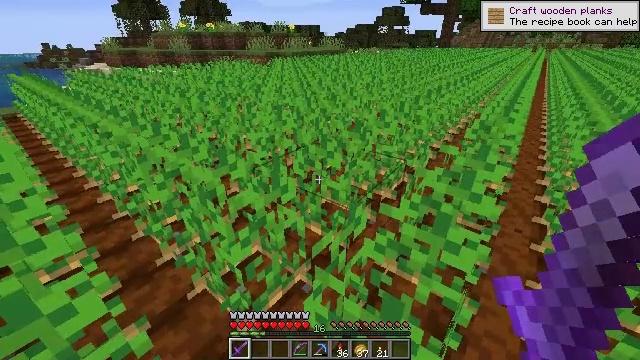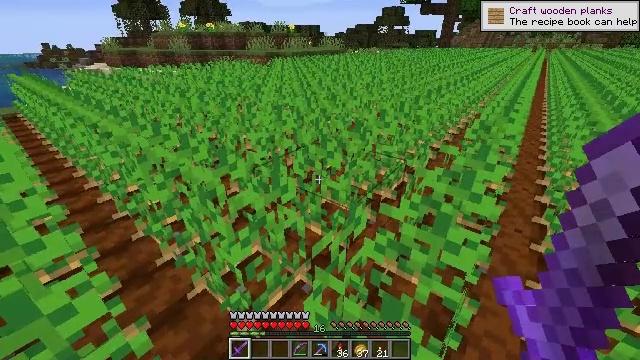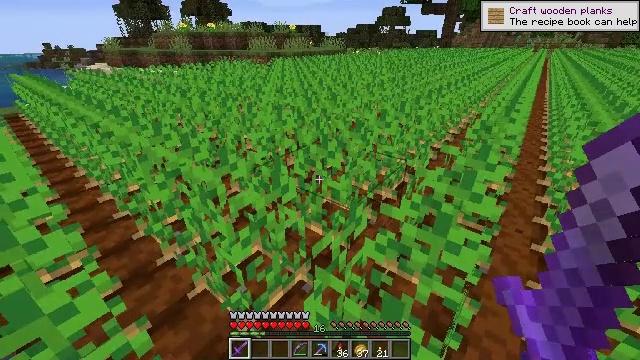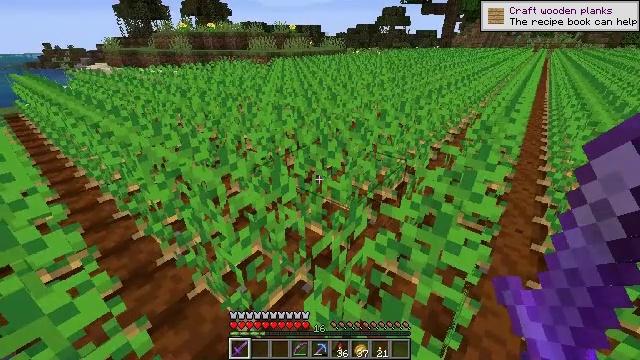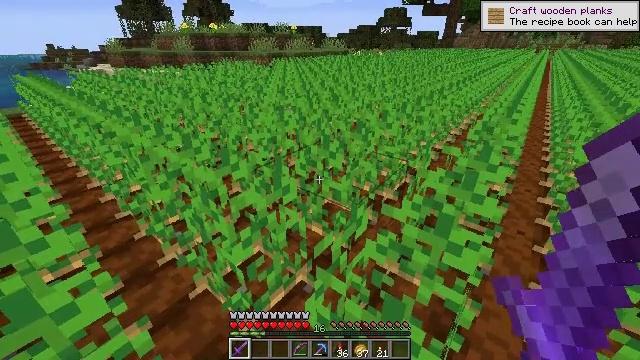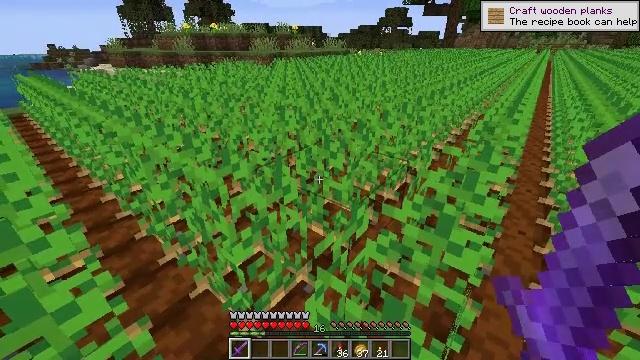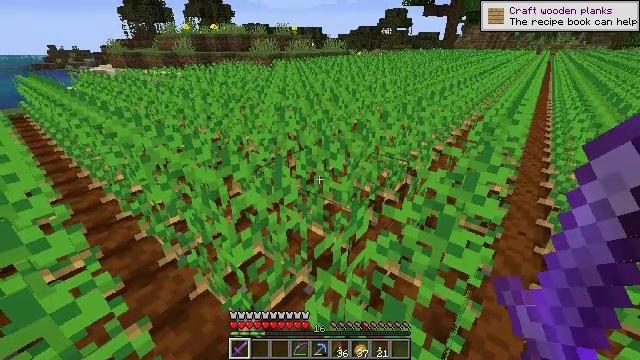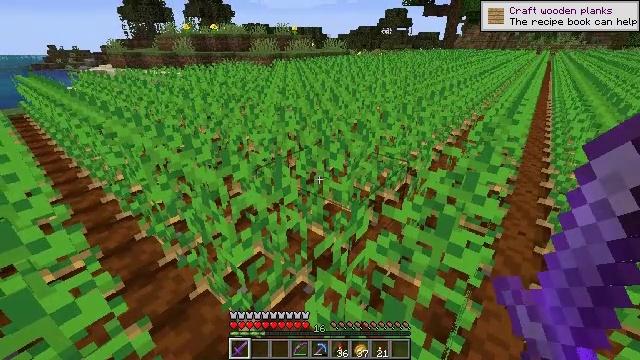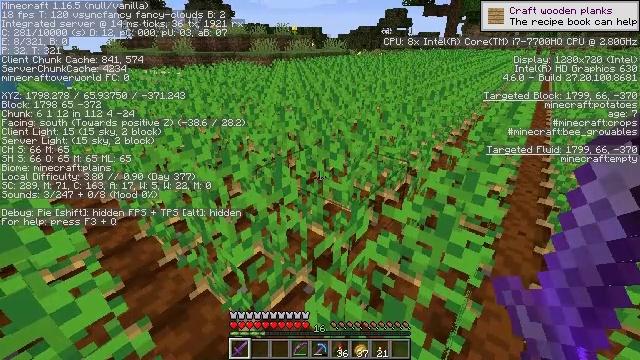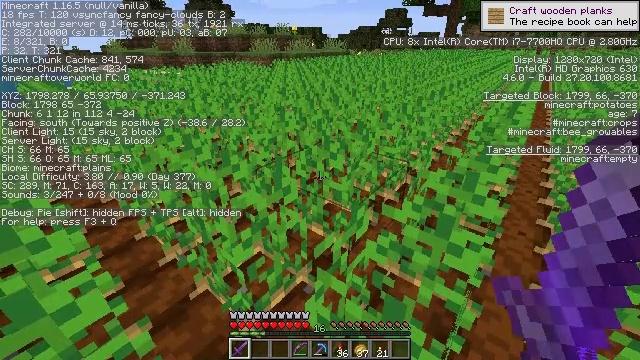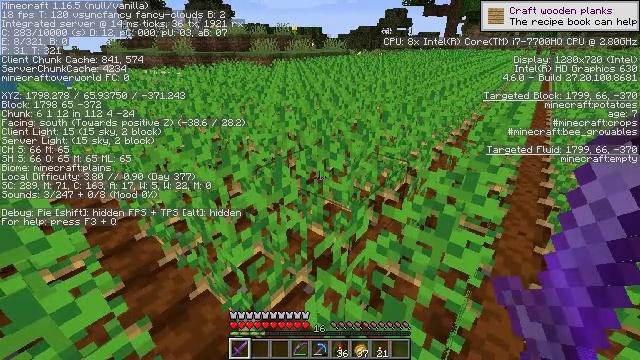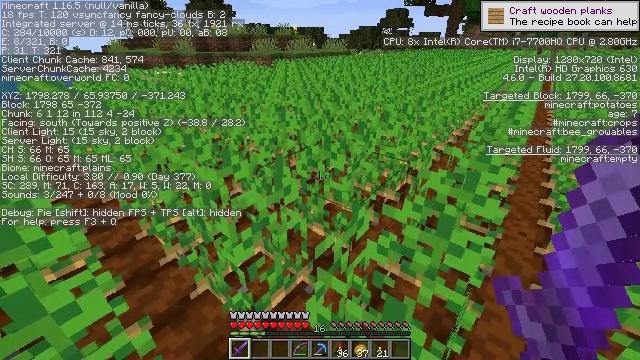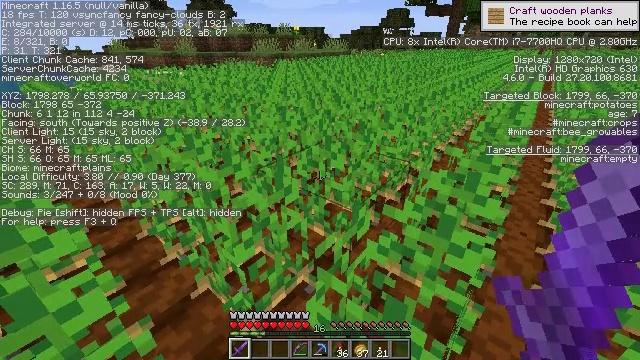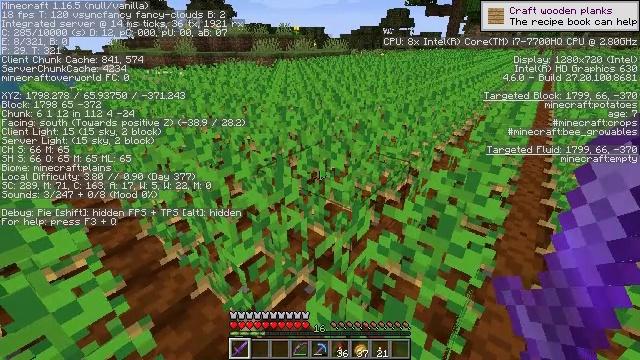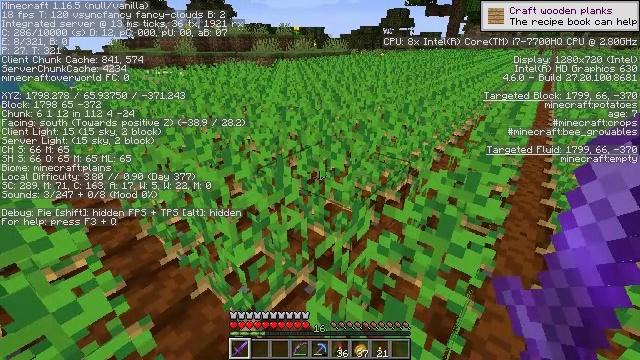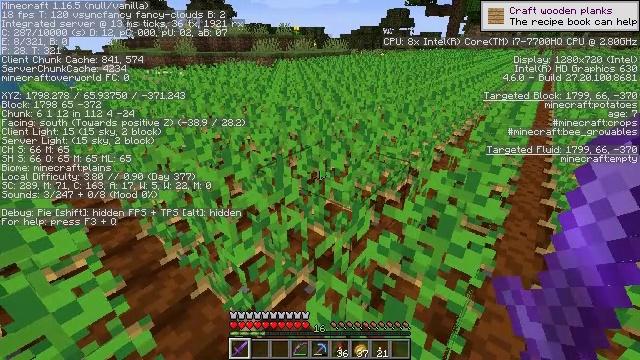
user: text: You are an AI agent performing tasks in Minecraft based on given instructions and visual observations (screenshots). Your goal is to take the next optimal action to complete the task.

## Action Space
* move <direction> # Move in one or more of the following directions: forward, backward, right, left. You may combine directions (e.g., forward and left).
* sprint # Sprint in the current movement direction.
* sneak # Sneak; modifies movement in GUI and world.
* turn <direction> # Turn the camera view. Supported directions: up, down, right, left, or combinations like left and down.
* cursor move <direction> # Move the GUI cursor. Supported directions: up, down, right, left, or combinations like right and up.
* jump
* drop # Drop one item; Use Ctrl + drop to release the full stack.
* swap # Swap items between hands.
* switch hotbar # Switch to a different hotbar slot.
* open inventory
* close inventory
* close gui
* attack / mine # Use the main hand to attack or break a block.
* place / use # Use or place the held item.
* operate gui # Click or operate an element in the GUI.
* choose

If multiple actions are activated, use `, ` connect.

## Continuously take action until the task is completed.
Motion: motion action
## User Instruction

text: Dig up potatoes from the soil.
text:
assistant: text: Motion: no_op
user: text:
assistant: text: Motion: no_op
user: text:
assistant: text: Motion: no_op
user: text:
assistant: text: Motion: no_op
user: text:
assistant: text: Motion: no_op
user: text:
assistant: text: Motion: no_op
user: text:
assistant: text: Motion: no_op
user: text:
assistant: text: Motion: no_op
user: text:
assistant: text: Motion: no_op
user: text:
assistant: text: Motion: no_op
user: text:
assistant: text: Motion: no_op
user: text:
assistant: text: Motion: no_op
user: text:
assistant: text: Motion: no_op
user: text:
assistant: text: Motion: no_op
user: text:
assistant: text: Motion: no_op
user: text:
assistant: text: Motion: no_op
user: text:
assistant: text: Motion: no_op
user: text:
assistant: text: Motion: no_op
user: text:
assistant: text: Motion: no_op
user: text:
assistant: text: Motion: no_op
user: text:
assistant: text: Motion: no_op
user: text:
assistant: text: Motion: move forward and move right
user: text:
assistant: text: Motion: move forward and move right
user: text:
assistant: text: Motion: move forward and move right
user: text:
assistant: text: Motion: move forward and move right
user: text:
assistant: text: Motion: move forward and move right
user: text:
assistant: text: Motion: move forward and move right
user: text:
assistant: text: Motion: move forward and move right
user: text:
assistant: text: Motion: move forward and move right
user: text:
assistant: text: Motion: move forward and move right